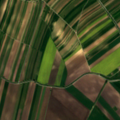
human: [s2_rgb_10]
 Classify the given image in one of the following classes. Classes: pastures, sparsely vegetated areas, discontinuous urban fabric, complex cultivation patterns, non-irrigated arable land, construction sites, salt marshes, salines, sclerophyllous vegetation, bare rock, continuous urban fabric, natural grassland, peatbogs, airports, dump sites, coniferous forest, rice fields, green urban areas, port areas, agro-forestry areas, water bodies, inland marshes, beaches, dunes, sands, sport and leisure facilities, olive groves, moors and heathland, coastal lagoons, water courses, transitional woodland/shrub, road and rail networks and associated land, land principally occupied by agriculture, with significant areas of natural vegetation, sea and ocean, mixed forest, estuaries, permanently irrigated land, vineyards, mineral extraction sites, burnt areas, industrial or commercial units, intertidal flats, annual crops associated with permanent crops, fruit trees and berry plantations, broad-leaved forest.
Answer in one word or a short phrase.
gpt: non-irrigated arable land, vineyards